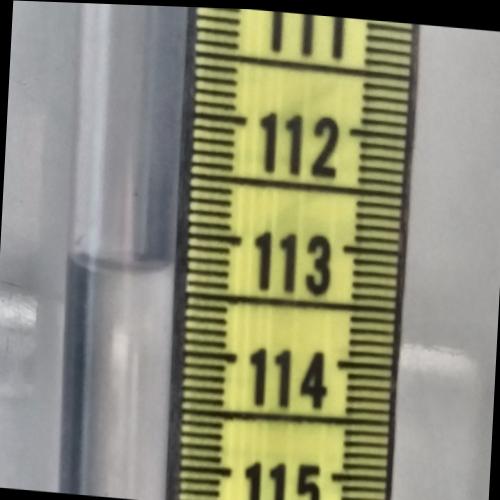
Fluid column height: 113.3 cm